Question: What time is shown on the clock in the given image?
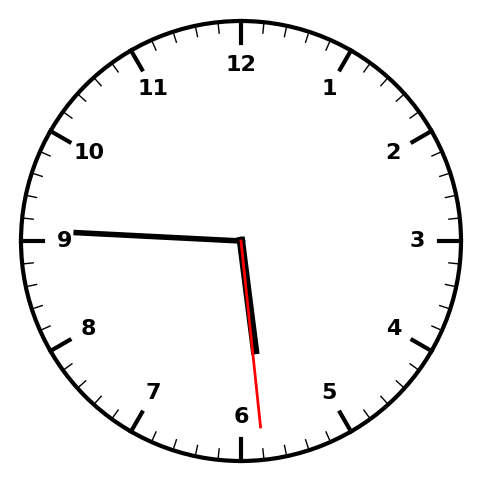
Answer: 05:45:29